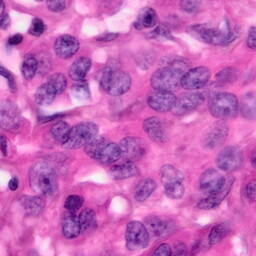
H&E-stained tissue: Pancreatic